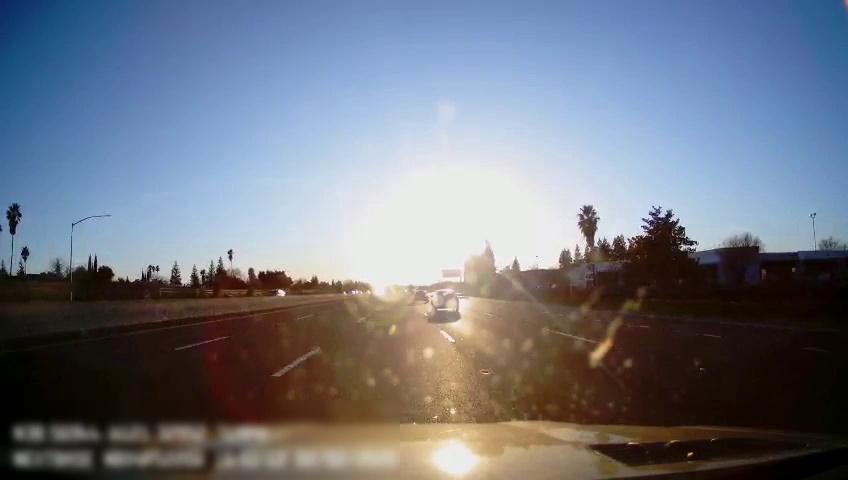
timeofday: Day
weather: Sunny
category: Drivable Space
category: Vehicles | SUV
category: Vehicles | Car
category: Vehicles | Car
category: Lanes | Alternate Lane
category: Lanes | Alternate Lane
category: Lanes | Current Lane
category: Lanes | Current Lane
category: Lanes | Alternate Lane
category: Lanes | Alternate Lane
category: Lanes | Alternate Lane
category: Traffic | Signs